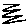
Label: zigzag